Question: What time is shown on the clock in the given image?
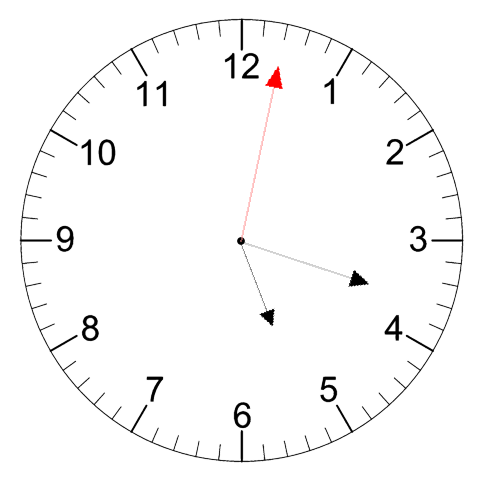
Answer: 05:18:02